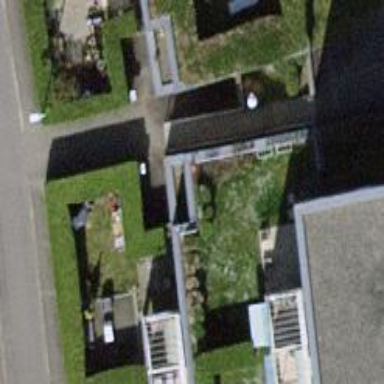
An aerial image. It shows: Concrete steps.